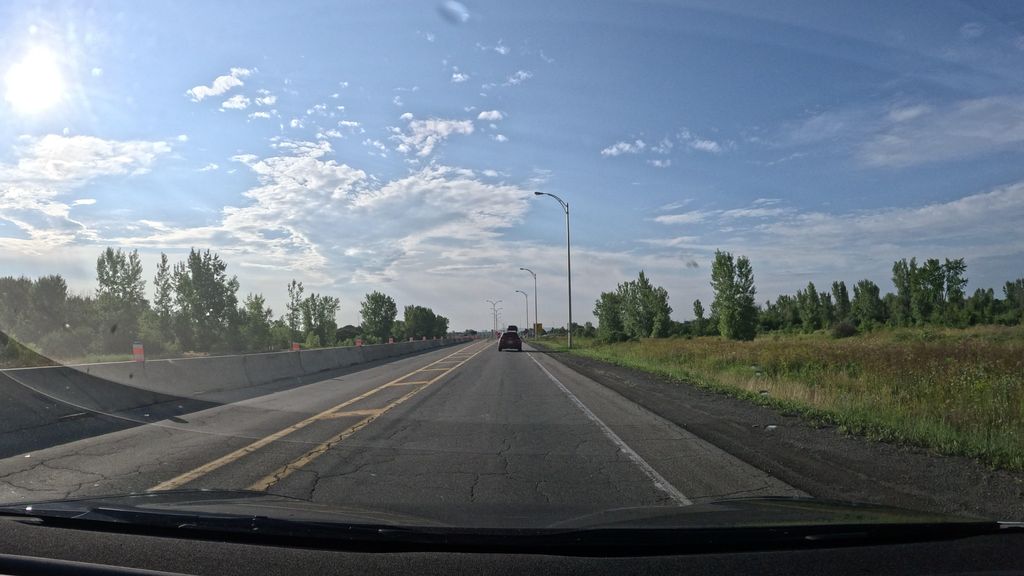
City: montreal